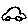
Label: car